Question: I was using Role-based authorization for asp since now. I wanted to learn Policy-based and claim-based authorizations. Then I realized I can turn claims into something like "Permission based api authorization" which I am using for NodeJs. I have 2 questions to understand the fundamentals, thank you.
Question 1: The scenario in my mind is this: Users have roles, and roles have claims. Then I will add Authorization policies which require claims. Is this a correct approach? Basically users won't have claims. (I have seen many approaches on net, that's why I am asking)
Question 2: To do that I created tables with switches. I will add a photo to so you can picture the scenario easily.

But when I use:
'''
var role = await roleManager.FindByIdAsync(RoleId);
await roleManager.AddClaimAsync(role,new Claim("Permission 1", "perm explanation"));
List<IdentityRoleClaim<string>> allClaims = _db.RoleClaims.ToList();
'''
this block of code doesn't check duplication check for Claim which will be added to database. We can use RoleManager and UserManager, but is there a Manager for claims? Thank you again.
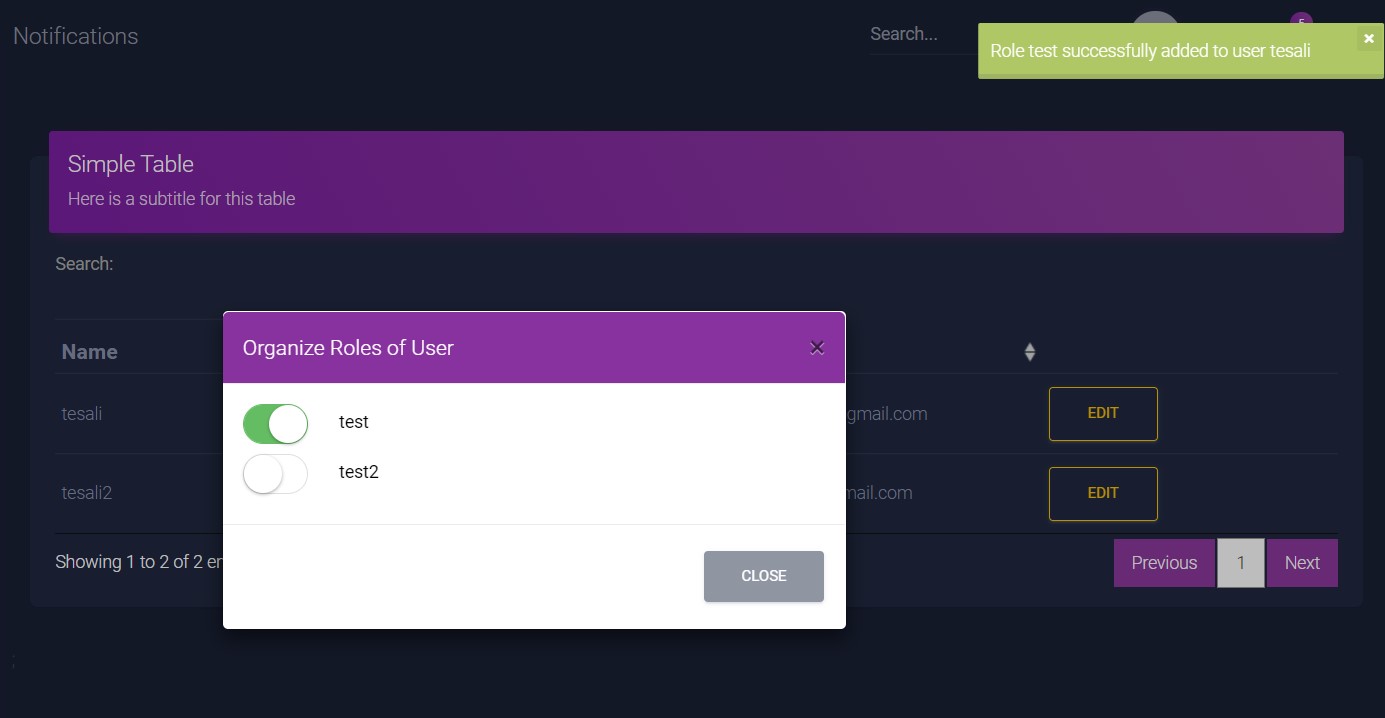
Answer: There's many way to solve 'authorization' problem, what you are asking tended to optionality, best solution would be difference based on various usecases and the developer, who implement them themself. Since I was use all role, claim and policy, I'll giving my answers as advises.
> The scenario in my mind is this: Users have roles, and roles have claims. Then I will add Authorization policies which require claims. Is this a correct approach? Basically users won't have claims. (I have seen many approaches on net, that's why I am asking)
Think of role as A BIG CLAIM. Whenever you saw a role, you grant them permission to do some stuffs. Like a when you entering a building, the security would have the permisions to check your basic personal information. It doesn't matter who the security is, they have the permisions to ask for your paper as long as they performed in security role.
> To do that I created tables with switches. I will add a photo to so you can picture the scenario easily.
Have you saw something in jwt token like
'''
"someCustomClaim": ["ClaimOne", "ClaimTwo", "ClaimThree"],
'''
Think of how this claim will be preserve in a relational database like sql, that's why there is not an unique index there.
But, you can always add one, and enforce each claim are unique, or each role+claim is unique,... all is up to your use cases.
> We can use RoleManager and UserManager, but is there a Manager for claims?
Claims doesn't make any senses if they stand alone, it has to be attached with 'Role' or 'User' to be meaningful right ?
So 'UserManager'(which have claims via UserClaims) and 'RoleManager'(which have claims via RoleClaims) are good enough, even if you in a very-complex scenerio that require both Multiple Role - Claims and Claims that directly assign to an user.
And about Policy, that's the mixin way to solve complex authorization scenerios, like UserAuthenticated + Must have Internal Role + Must have Maintaination Claim + does not have fresher claim. If you need to authorize an endpoint kind of complex like this... you might consider to register those as policies.